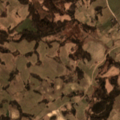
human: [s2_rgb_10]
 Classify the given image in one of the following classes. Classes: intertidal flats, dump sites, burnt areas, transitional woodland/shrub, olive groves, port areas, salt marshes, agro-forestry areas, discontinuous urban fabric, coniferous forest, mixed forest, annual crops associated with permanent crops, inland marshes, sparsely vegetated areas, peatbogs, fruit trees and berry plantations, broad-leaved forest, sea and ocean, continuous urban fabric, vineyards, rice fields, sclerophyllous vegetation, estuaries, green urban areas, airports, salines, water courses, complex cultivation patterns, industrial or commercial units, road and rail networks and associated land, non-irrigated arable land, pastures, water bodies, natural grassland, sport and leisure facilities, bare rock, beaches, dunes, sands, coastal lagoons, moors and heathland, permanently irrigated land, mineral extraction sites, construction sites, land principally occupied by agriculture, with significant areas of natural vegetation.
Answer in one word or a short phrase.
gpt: non-irrigated arable land, complex cultivation patterns, land principally occupied by agriculture, with significant areas of natural vegetation, transitional woodland/shrub